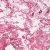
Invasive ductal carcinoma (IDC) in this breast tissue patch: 0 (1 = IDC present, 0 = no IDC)